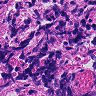
Metastatic tissue present: no